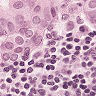
Metastatic tissue present: yes